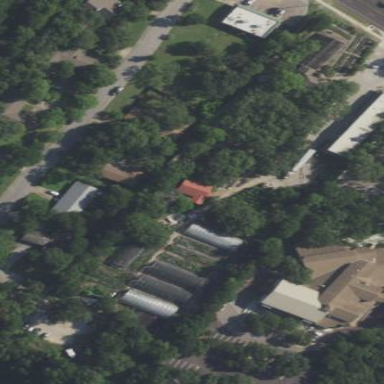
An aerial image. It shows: Plant nursery area.